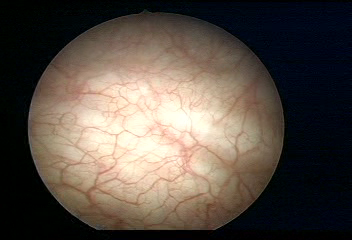
Modality: WLC
Class: Normal mucosa
Bladder cancer association: No